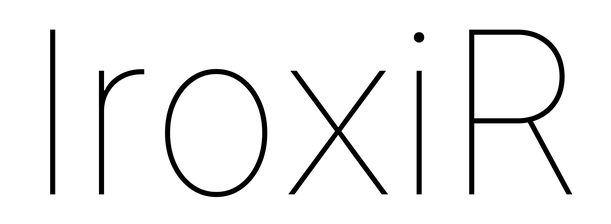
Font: Inter_Thin